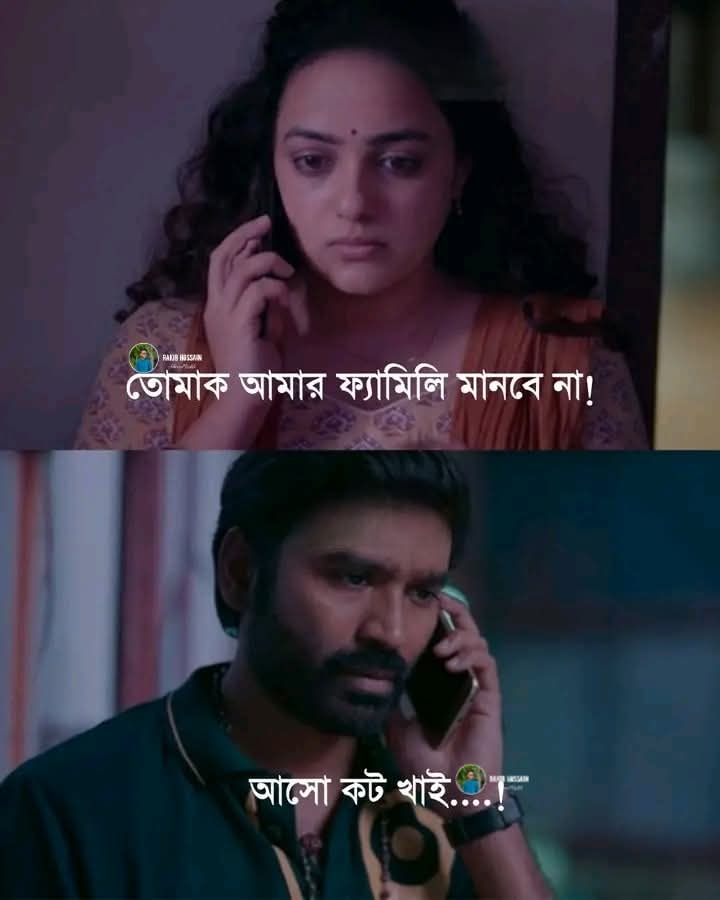
Text: তোমাক আমার ফ্যামিলি মানবে না!
আসো কট খাই....!
Label: Non Hate